Question: I am using a ListView in a Windows Store App.
Whenever I start swiping(using simulator tap mode) over the list view all the items move together as illustrated in the picture.

How can I disable this manipulation event?
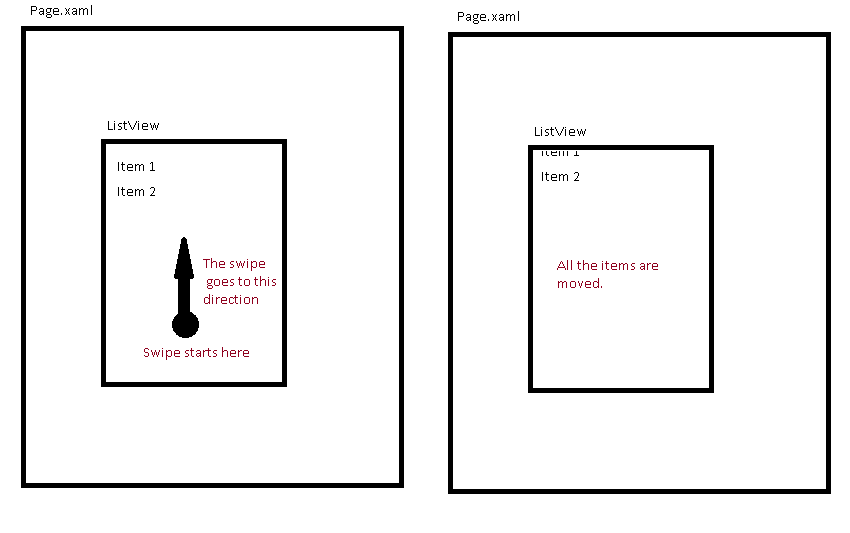
Answer: To your 'ListView', add:
'''
ScrollViewer.VerticalScrollBarVisibility="Disabled" ScrollViewer.VerticalScrollMode="Disabled"
'''
If that is not enough (this sometimes does not work with MouseWheel events, in that the events still tend to be caught in the ListView and also tends to happen if the list inside of the ScrollViewer is particularly large, I've found), then you need to create a custom control to specifically ignore the event, such as this for 'PointerWheelChanged'.
'''
public class CustomListView : ListView
{
protected override void OnApplyTemplate()
{
base.OnApplyTemplate();
var sv = this.GetTemplateChild("ScrollViewer") as UIElement;
if (sv != null)
sv.AddHandler(UIElement.PointerWheelChangedEvent, new PointerEventHandler(OnPointerWheelChanged), true);
}
private void OnPointerWheelChanged(object sender, PointerRoutedEventArgs e)
{
e.Handled = false;
}
}
'''
This will disable mouse wheel scrolling inside of your 'ListView'. You'll have to change your XAML reference to the 'ListView' from '<ListView>' to '<namespace:ListView>' where 'namespace' is the namespace you've created your ListView in.